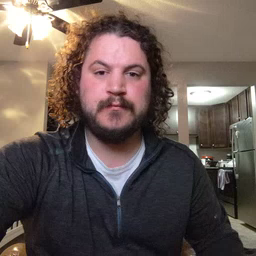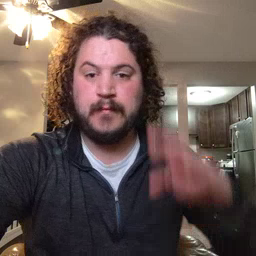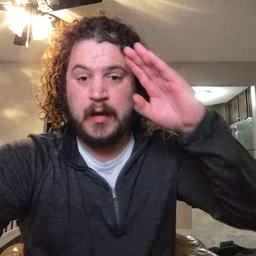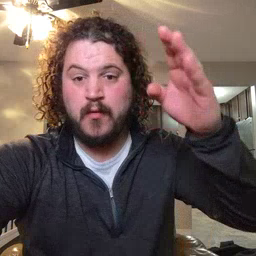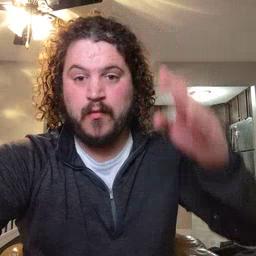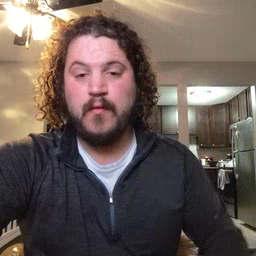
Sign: hello